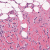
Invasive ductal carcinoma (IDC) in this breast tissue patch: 0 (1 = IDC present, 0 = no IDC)